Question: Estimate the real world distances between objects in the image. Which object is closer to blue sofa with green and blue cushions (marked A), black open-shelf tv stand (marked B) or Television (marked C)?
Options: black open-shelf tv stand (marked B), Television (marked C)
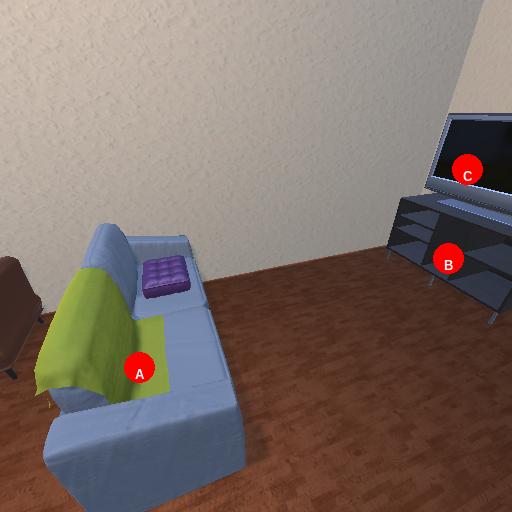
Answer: black open-shelf tv stand (marked B)